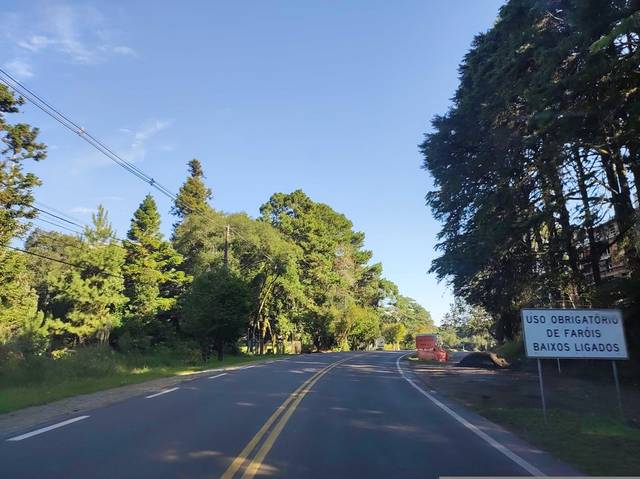
Region: Brazil
Coordinates: -29.356, -50.829